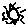
Label: sun